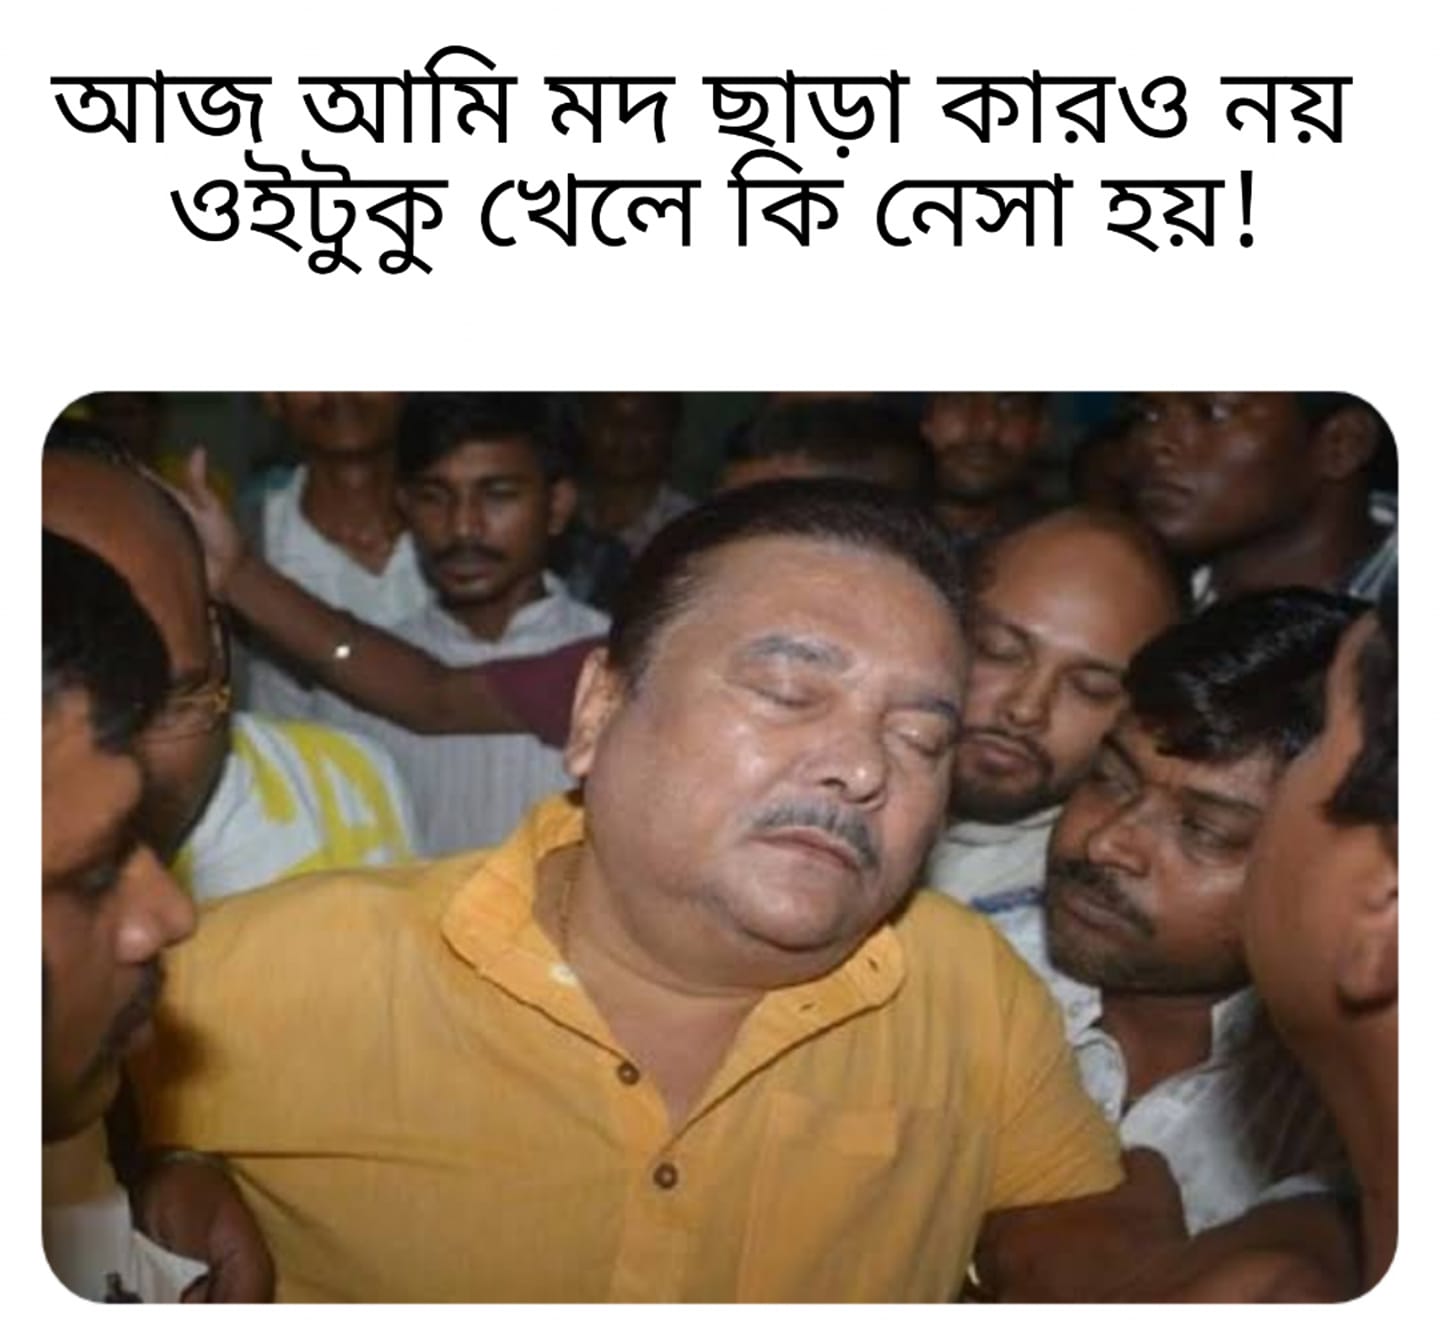
Caption: আজ আমি মদ ছাড়া কারও নয় ওইটুকু খেলে কি নেসা হয় !
Label: hate